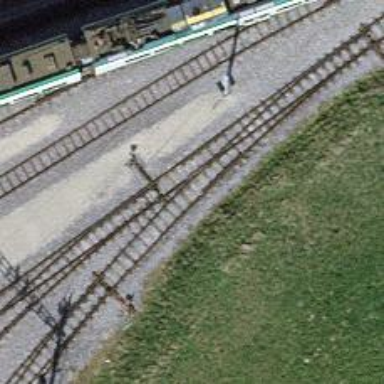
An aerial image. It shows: Narrow-gauge railway with one track passing through yard.